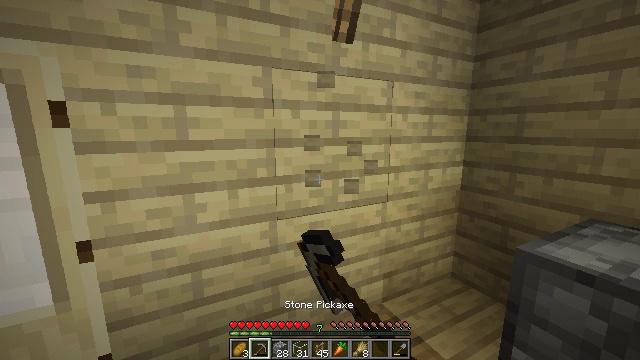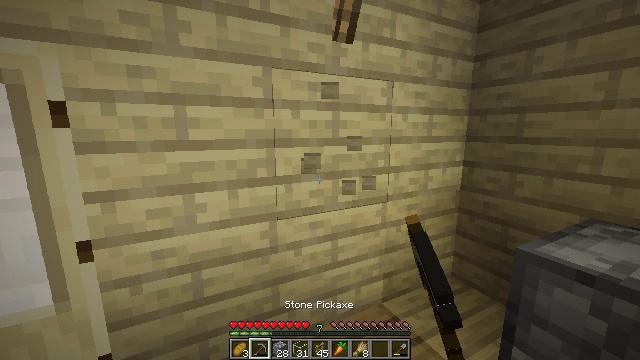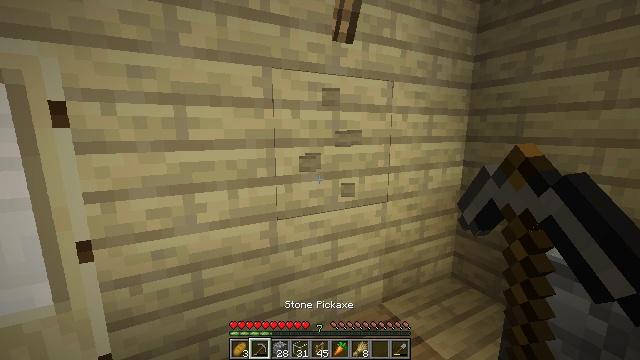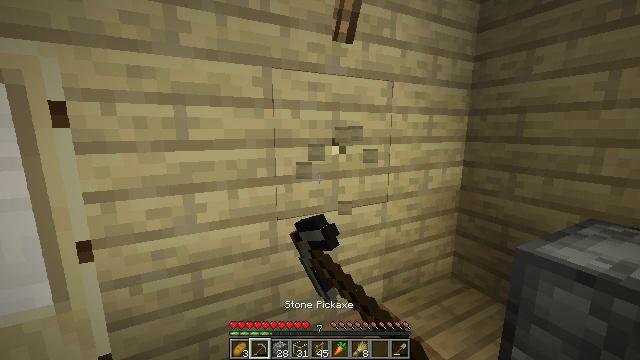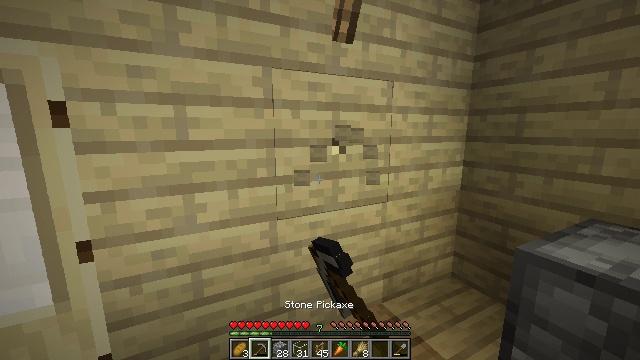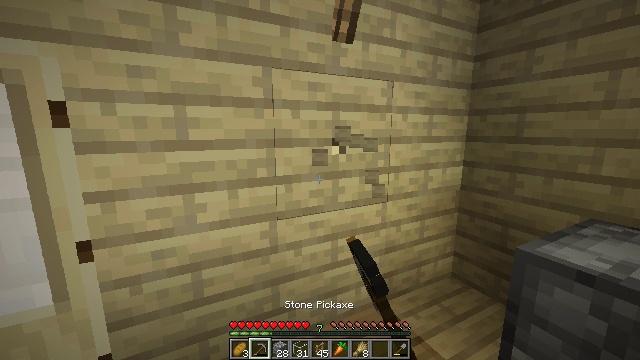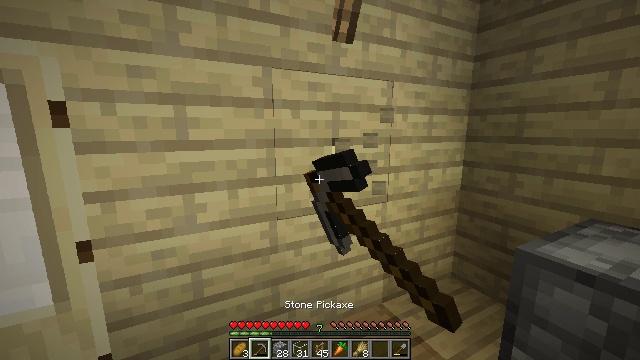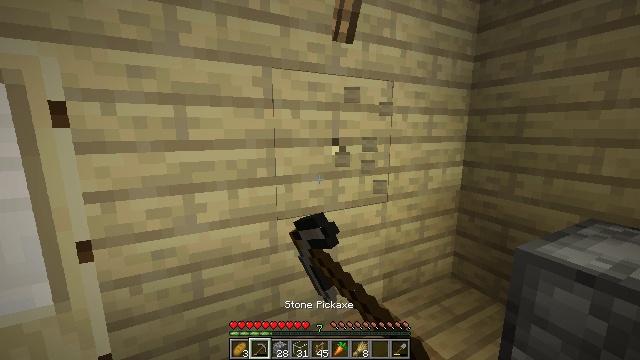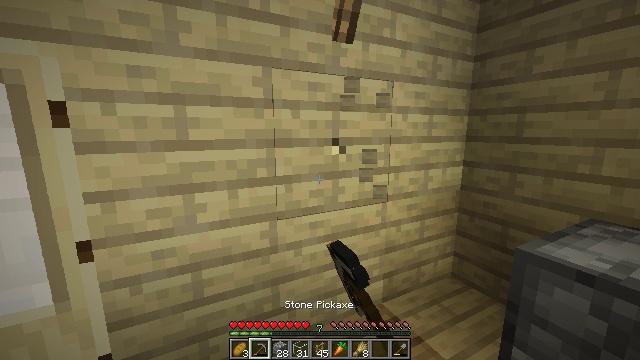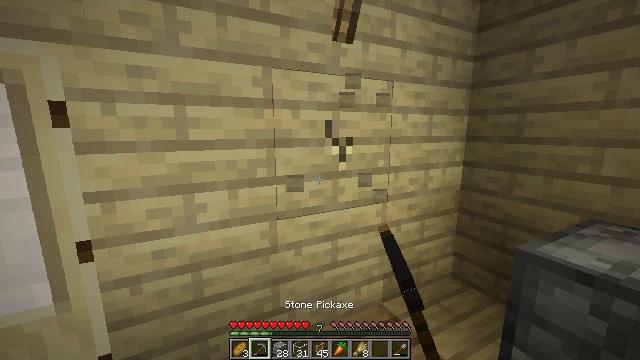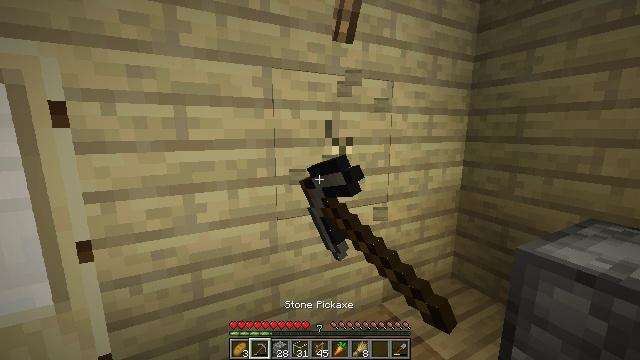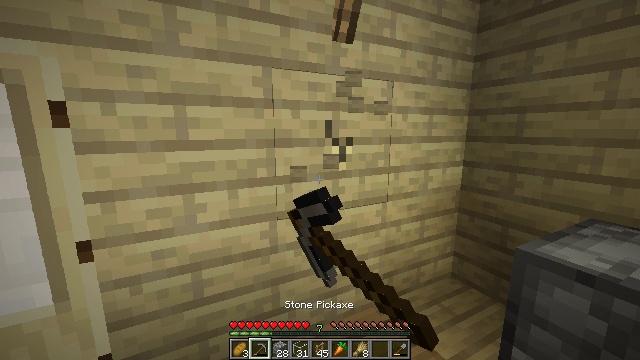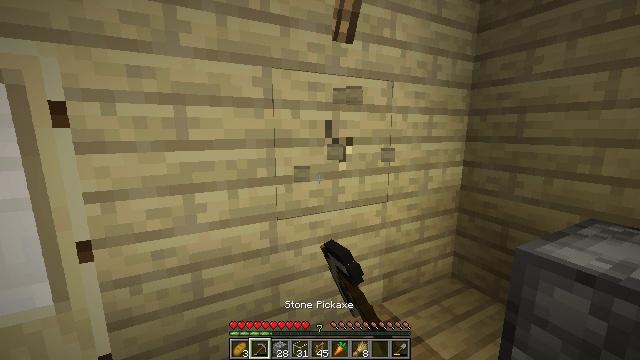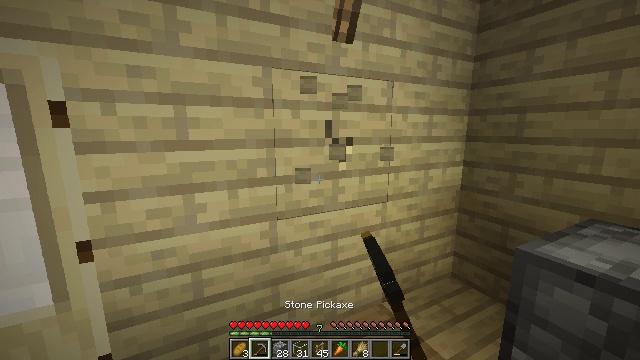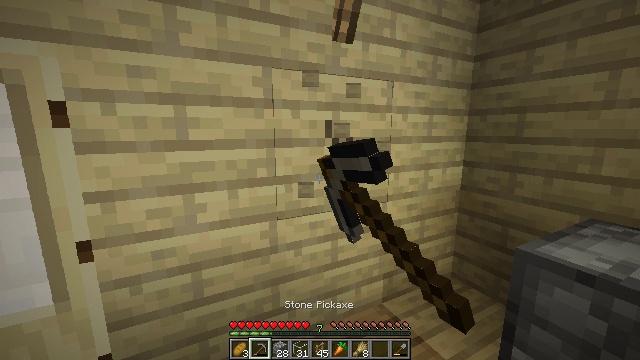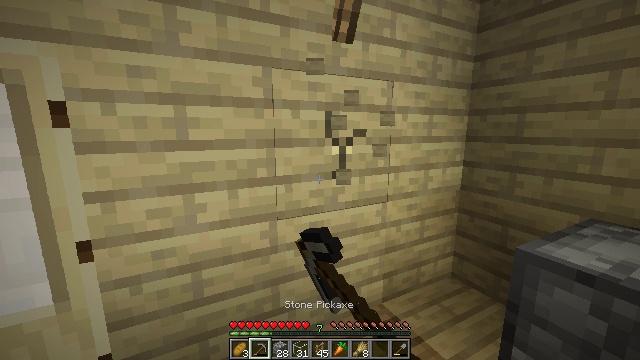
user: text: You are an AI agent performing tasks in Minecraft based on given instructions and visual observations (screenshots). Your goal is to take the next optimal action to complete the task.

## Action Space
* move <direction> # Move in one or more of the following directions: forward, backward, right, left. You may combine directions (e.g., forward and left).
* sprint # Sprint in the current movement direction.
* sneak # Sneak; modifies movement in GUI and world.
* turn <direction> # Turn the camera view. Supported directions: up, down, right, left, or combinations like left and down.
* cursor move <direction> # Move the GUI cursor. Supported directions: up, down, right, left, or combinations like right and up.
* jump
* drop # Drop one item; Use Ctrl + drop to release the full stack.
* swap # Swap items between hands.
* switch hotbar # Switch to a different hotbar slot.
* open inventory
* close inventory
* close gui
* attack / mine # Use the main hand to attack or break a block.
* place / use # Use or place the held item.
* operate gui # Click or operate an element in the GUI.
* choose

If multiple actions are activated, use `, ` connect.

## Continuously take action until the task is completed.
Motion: motion action
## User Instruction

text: Break the existing birch planks.
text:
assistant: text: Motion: attack / mine
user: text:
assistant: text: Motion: attack / mine
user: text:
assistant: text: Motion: attack / mine
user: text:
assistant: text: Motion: attack / mine
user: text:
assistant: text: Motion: attack / mine
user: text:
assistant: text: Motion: attack / mine
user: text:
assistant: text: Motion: attack / mine
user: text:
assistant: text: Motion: attack / mine
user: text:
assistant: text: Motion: attack / mine
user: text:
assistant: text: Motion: attack / mine
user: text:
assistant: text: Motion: attack / mine
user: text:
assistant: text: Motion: attack / mine
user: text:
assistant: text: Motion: attack / mine
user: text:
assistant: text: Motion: attack / mine
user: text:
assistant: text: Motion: attack / mine
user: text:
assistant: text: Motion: attack / mine
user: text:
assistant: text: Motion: attack / mine
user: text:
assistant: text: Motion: attack / mine
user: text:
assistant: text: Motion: attack / mine
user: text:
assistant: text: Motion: attack / mine
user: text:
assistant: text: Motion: attack / mine
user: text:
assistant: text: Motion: attack / mine
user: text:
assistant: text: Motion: attack / mine
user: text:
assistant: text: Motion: attack / mine
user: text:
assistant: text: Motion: attack / mine
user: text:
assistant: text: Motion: attack / mine
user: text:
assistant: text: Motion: attack / mine
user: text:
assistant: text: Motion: attack / mine
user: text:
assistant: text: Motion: attack / mine
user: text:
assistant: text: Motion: attack / mine